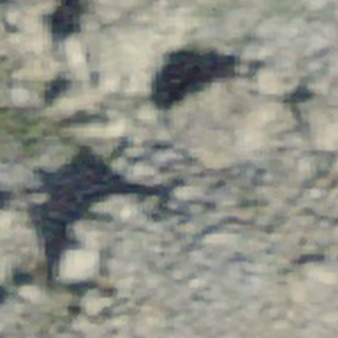
Label: bouldering_area